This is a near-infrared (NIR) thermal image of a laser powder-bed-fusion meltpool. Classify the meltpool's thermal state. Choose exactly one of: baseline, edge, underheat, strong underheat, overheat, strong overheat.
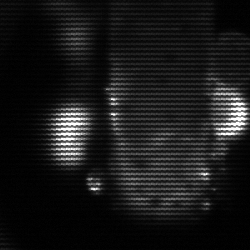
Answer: strong underheat